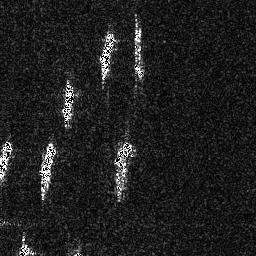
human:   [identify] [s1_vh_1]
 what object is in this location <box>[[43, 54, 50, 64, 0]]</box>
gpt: <ref>1 small ship at the center</ref>